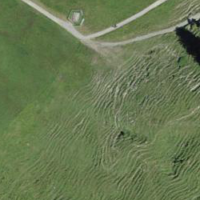
EUNIS habitat code: 26
Species observed at this site:
Galium palustre
Caltha palustris